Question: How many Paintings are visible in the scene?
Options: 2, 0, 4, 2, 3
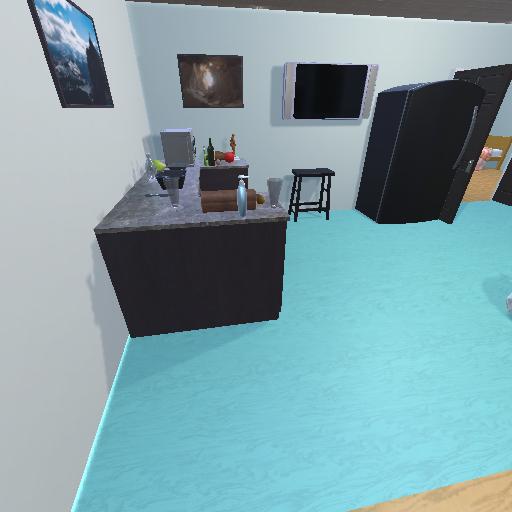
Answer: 2